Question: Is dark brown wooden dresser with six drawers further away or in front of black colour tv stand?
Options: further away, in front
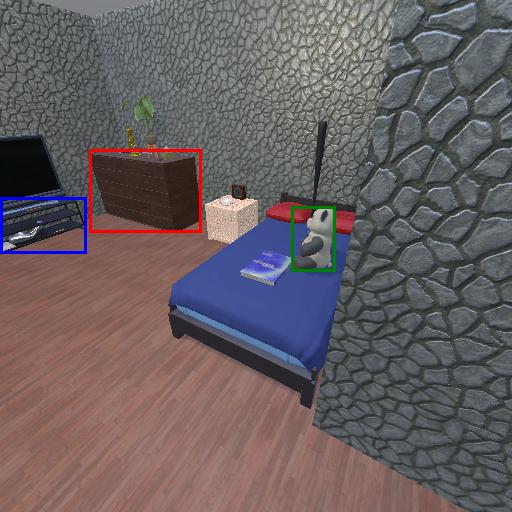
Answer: further away